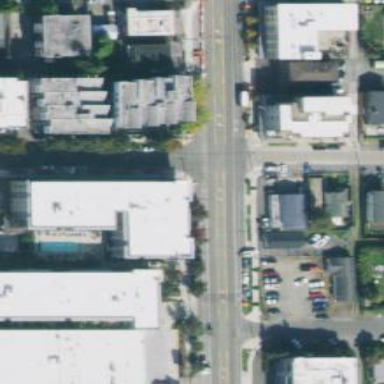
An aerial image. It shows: Secondary road with separate asphalt sidewalk.